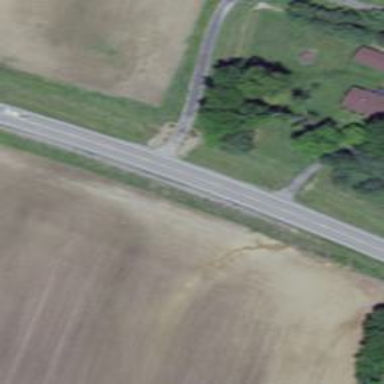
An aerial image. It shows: Secondary road.